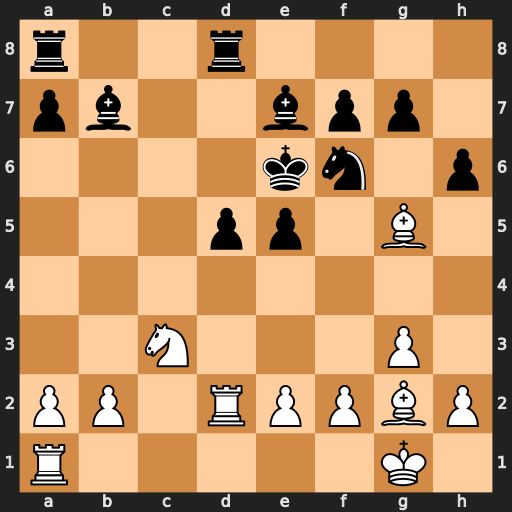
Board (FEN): r2r4/pb2bpp1/4kn1p/3pp1B1/8/2N3P1/PP1RPPBP/R5K1
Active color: w
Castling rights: -
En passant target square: -
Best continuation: Bh3+ Kd6 Rc1 Bc6 Bxf6 Bxf6 Ne4+ Ke7 Nxf6